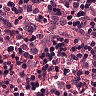
Metastatic tissue present: yes